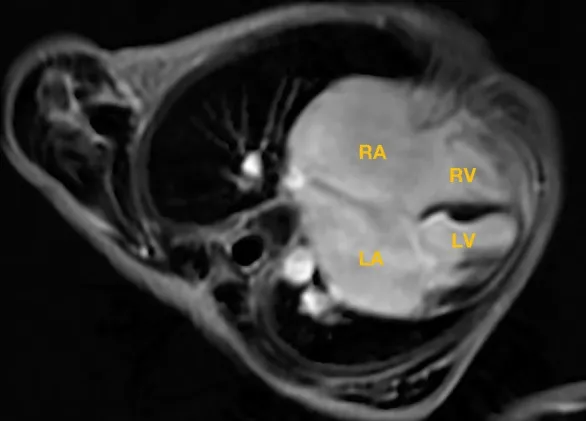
Cardiac magnetic resonance showed an enlarged right atrium, left atrium, and left ventricle; no typical manifestations of ventricular myocardial fibrosis were detected. RA, right atrium; LA, left atrium; RV, right ventricle; LV, left ventricle.
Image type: radiology (mri)